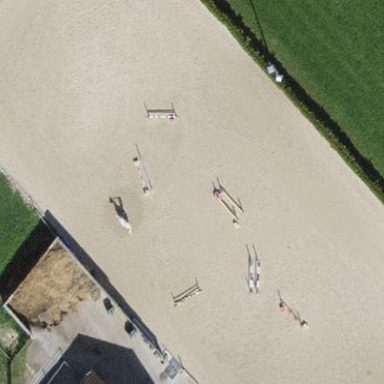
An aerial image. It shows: Equestrian pitch for leisure land sports.